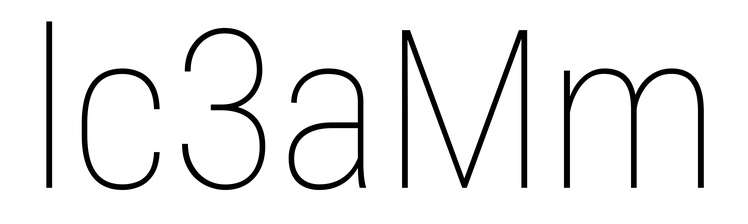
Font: Roboto_Condensed_Thin